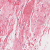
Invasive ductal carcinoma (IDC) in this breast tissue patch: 0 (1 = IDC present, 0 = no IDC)